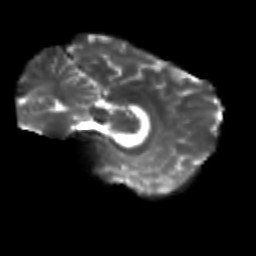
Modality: T2w
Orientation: sagittal
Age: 28
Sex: female
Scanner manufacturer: siemens
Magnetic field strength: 3 T
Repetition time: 3.5 s
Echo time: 0.104 s